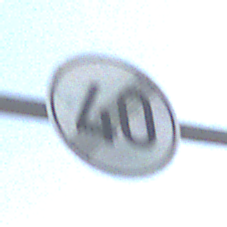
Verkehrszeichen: EndeGeschwindigkeit40
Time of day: SunriseSunset
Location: Outdoor (Suburban)
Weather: PartlyCloudy
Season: NotSpecified
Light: Natural